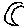
Label: moon